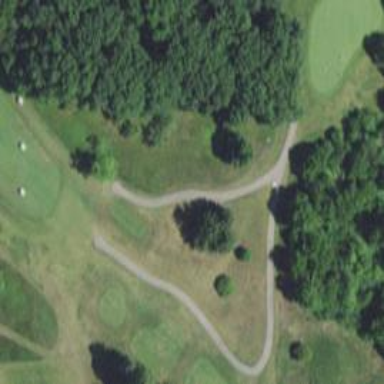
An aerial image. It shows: Pathway for golfing.